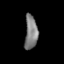
Tissue: prostate
Cell type: Fibroblasts
Senescence score: 0.699
Nuclear area (px): 427
Mean DAPI intensity: 126.101